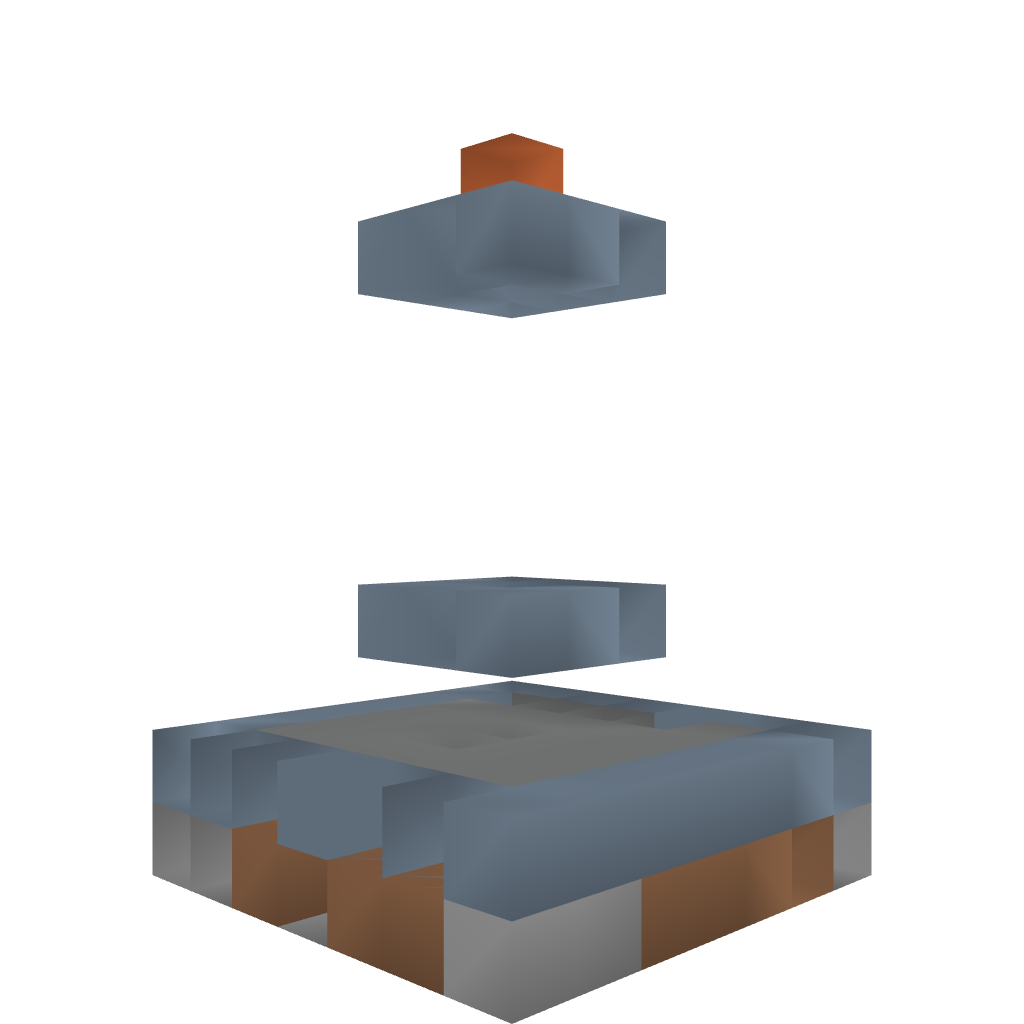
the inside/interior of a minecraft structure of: Goblet of Fire